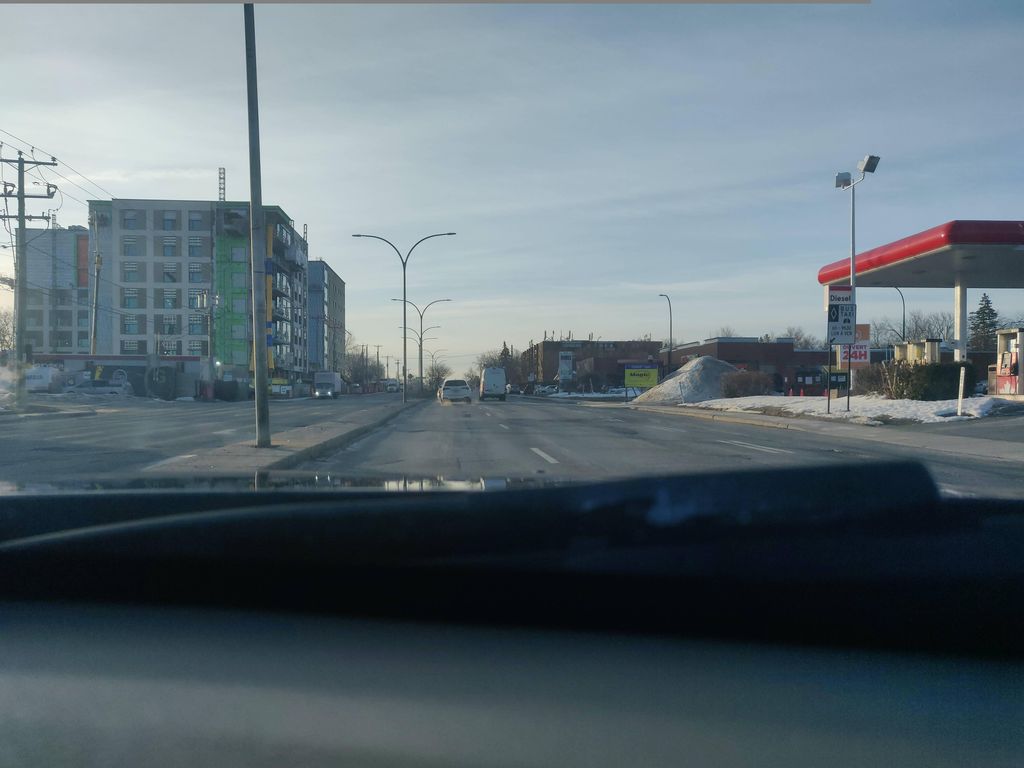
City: montreal